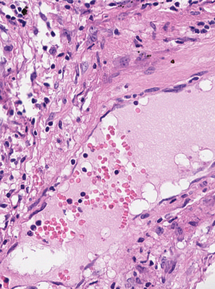
Tumor epithelial tissue: no
Tumor-associated stroma tissue: yes
Normal tissue: no